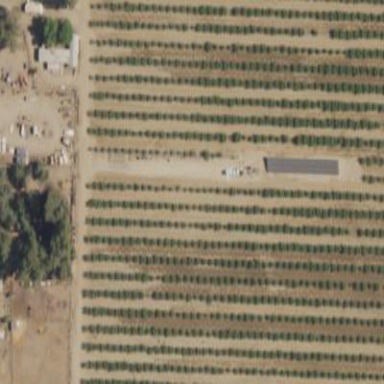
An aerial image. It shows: Orchard.